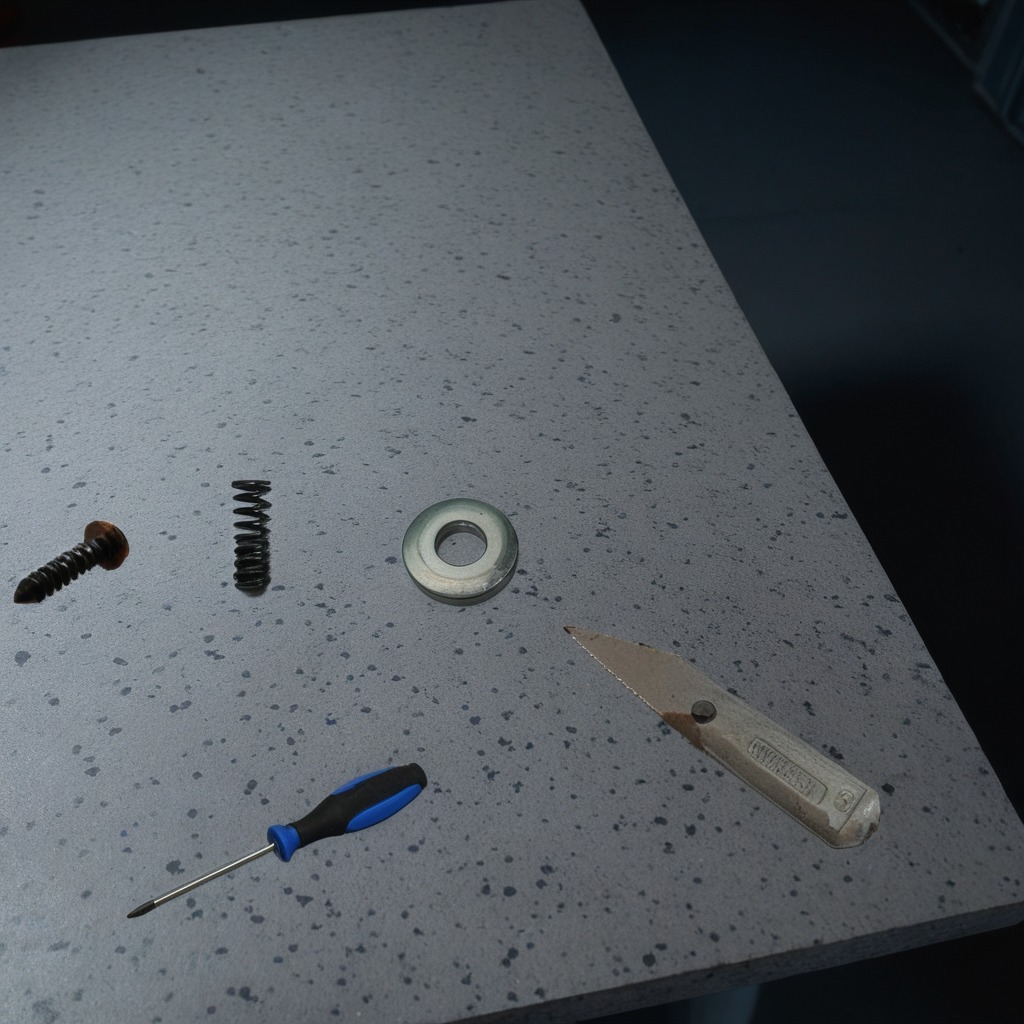
A utility knife, a flat metal washer, a metal machine screw, a coiled metal spring, and a screwdriver are lying on the granite table.